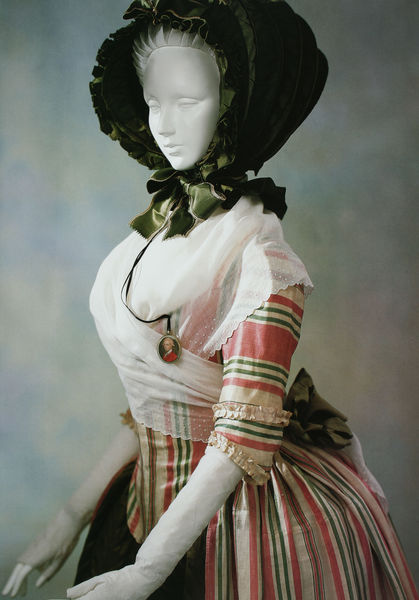
Titel: Kleid (Robe à l'anglaise)
Standort: Kyoto (Japan)
Institution: Kyoto Costume Institute
Schlagwörter: blau, hand, himmel, mann, weiß, grün, brust, elegant, frau, grau, handschuh, handschuhe, hut, kleid, mund, nase, schmuck, schwarz, dame, rot, schal, schleier, tuch, haube, mode, muster, schleife, kappe, mütze, augen, gesicht, kleidung, samt, spitze, ärmel, bild, hände, portrait, kostüm, stoff, spitzen, brosche, rosa, seide, taille, modell, mieder, tüll, creme, kette, französisch, jugendstil, büste, gestreift, streifen, rüsche, rüschen, foto, medaillon, drapiert, beutel, puppe, biedermeier, anhänger, amulett, medallion, tageskleid, porzelan, textil, brusttuch, schlaufe, kapuze, mozart, cul de paris, schaube, schaufensterpuppe, kyoto, chiffon, klaied, sreifen, durchdichtig, schute, dekolette, gekrempelt, reisekleid, tuch#, dekolletete, rosa#, rüpschen